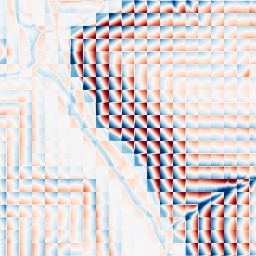
Category: wavelet
Decomposition family: wavelet_dwt
Decomposition parameters: wavelet: haar
level: 4
Upsampling method: bilinear
Upsampling parameters: scale: 8
Upsampling scale: 8